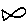
Label: fish